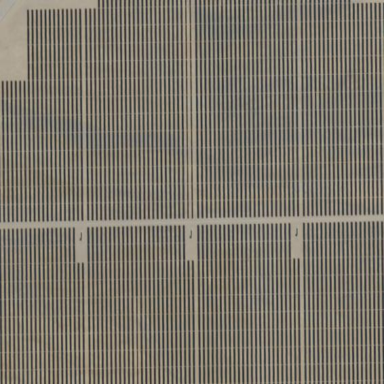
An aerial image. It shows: Solar power generator utilizing photovoltaic technology with solar photovoltaic panels.